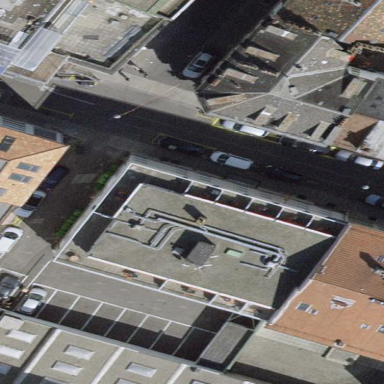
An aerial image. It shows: Hotel building.